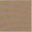
Piece: xx